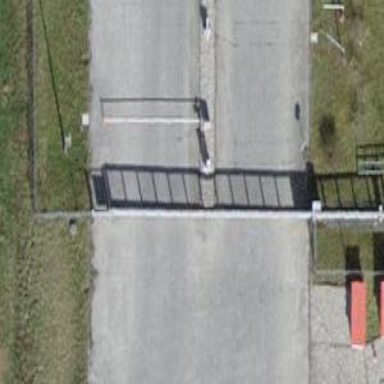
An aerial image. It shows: Lift gate barrier.